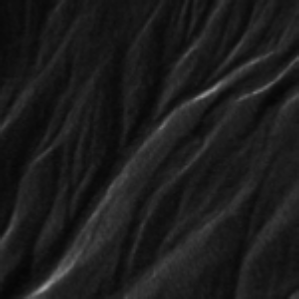
Label: frost